Question: I am developing Windows Phone 7 application. Today i noticed in my console windows 'Sapi Server is now running...'. I don't know what is the use of this server.
. Please let me know what is this 'Sapi server' and use of this 'Sapi Server' in windows phone 7. Thanks in advance.
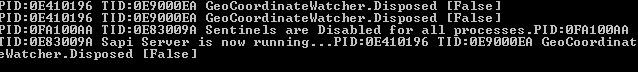
Answer: SAPI Server starts up whenever you use speech on Windows Phone, either via <URL>